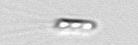
Label: Chaetoceros_subtilis